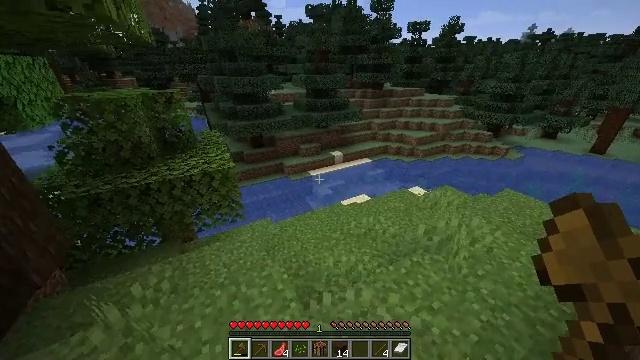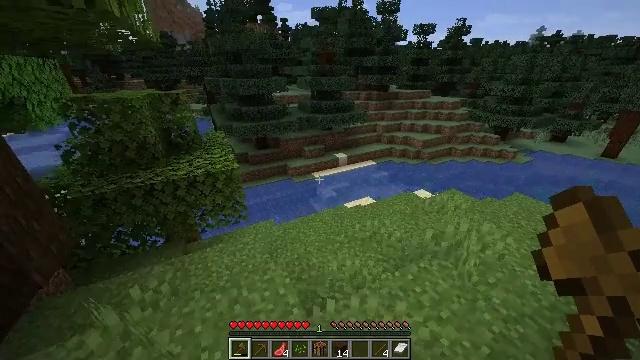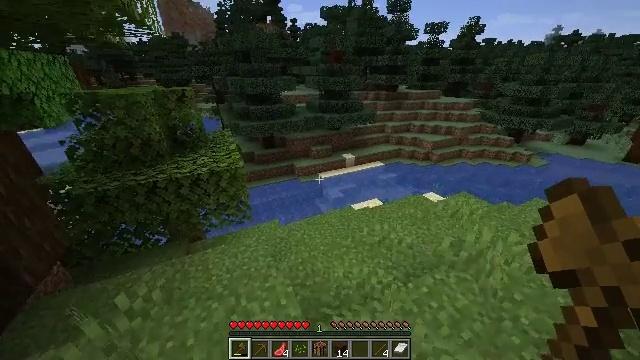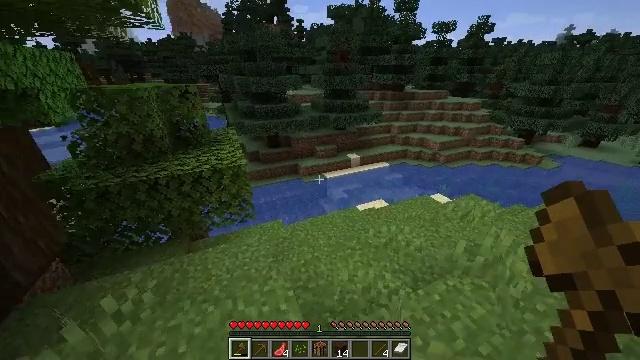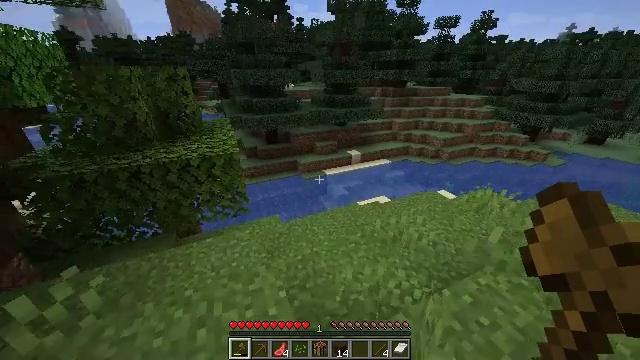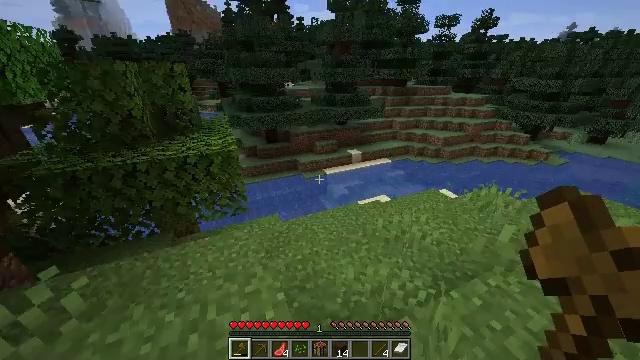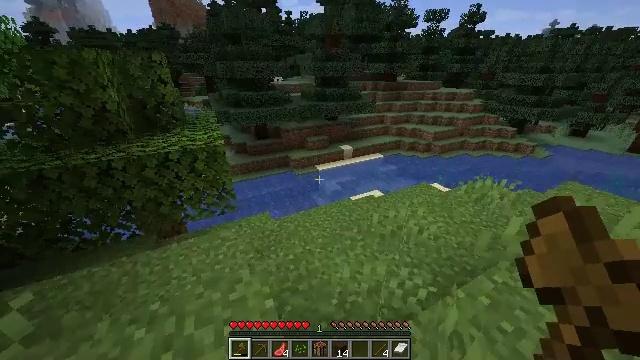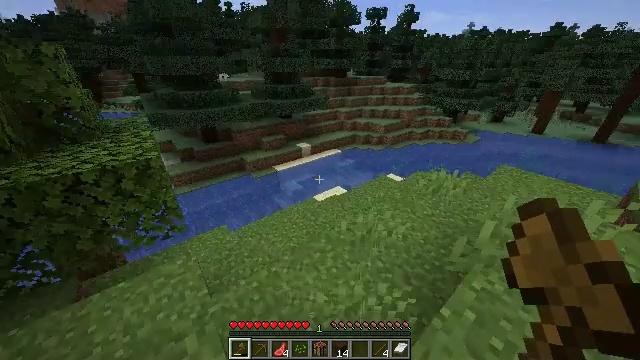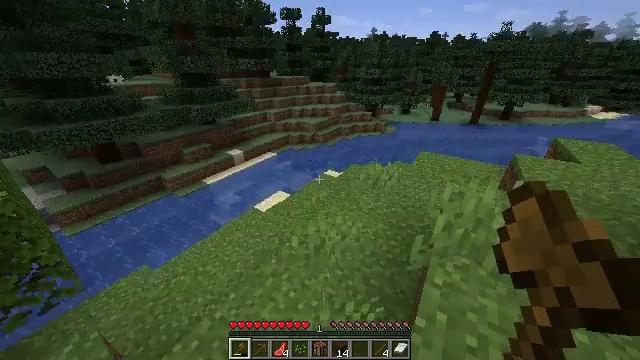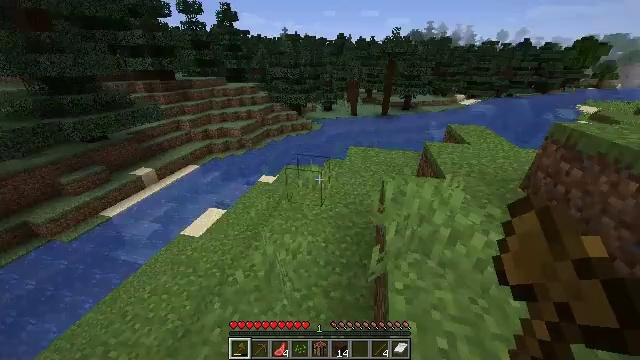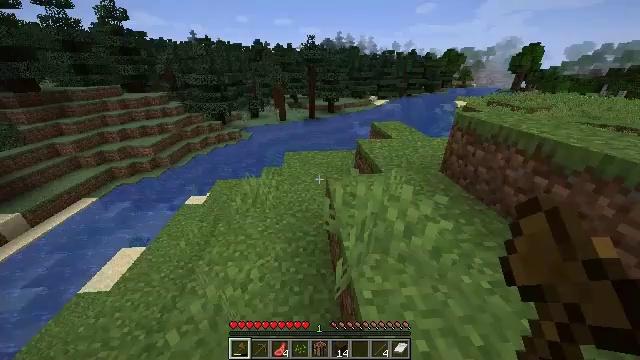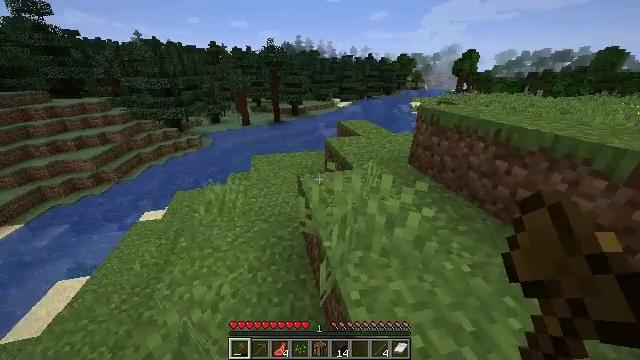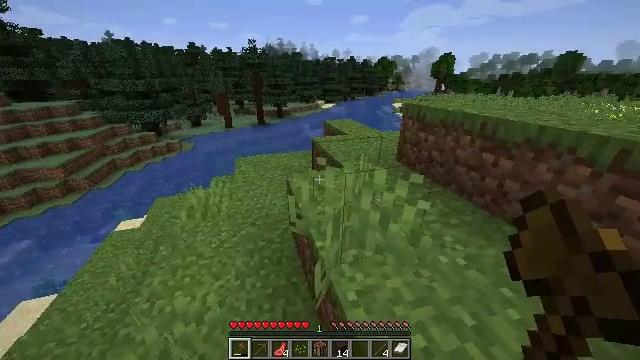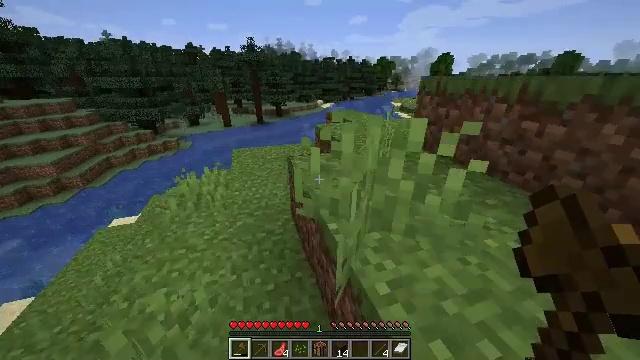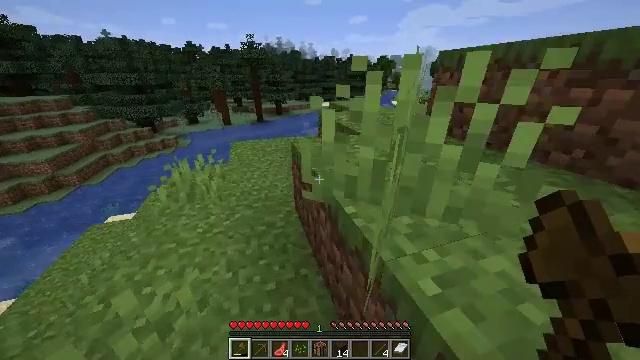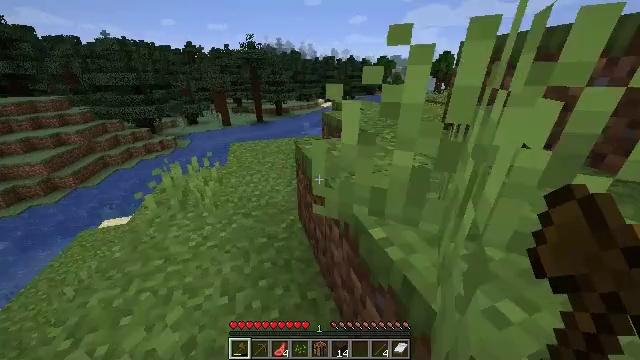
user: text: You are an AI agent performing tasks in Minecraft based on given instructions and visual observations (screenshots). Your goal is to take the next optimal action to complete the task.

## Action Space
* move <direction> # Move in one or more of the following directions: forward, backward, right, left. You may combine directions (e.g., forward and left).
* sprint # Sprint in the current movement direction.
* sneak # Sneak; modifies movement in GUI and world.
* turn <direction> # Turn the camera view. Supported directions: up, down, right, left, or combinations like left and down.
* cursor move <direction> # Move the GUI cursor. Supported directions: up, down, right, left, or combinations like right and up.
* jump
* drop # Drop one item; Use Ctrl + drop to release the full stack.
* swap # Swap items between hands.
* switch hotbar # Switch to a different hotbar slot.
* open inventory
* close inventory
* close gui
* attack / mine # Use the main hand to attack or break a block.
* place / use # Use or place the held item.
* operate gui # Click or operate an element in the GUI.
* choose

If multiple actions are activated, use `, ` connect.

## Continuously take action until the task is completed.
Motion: motion action
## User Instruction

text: Gather sweet berries from the bush.
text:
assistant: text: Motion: move forward, turn left
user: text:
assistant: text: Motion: move forward, turn left
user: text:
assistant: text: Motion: move forward, turn left
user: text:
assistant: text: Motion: move forward
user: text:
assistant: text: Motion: move forward
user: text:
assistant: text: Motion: move forward, turn right
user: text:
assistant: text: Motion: move forward, turn right
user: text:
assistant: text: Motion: move forward, turn right
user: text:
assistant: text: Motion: move forward, turn right
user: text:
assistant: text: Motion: move forward, turn right and up
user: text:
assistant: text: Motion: move forward, sprint, turn right
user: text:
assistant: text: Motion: move forward, sprint, turn right
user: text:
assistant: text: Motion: move forward, sprint
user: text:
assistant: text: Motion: move forward, sprint
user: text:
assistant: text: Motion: move forward, sprint
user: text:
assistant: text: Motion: move forward, sprint
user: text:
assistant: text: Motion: move forward, sprint
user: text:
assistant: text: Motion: move forward, sprint
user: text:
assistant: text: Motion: move forward, sprint
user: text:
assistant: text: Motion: move forward, sprint
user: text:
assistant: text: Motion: move forward, sprint
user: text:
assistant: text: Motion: move forward, sprint
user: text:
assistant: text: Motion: move forward, sprint
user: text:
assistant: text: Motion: move forward, sprint
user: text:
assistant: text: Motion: move forward, sprint
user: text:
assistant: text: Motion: move forward, sprint
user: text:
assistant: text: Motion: move forward, sprint
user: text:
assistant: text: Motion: move forward
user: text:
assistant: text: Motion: move forward
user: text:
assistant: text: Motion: move forward